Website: walmart
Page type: account-selection
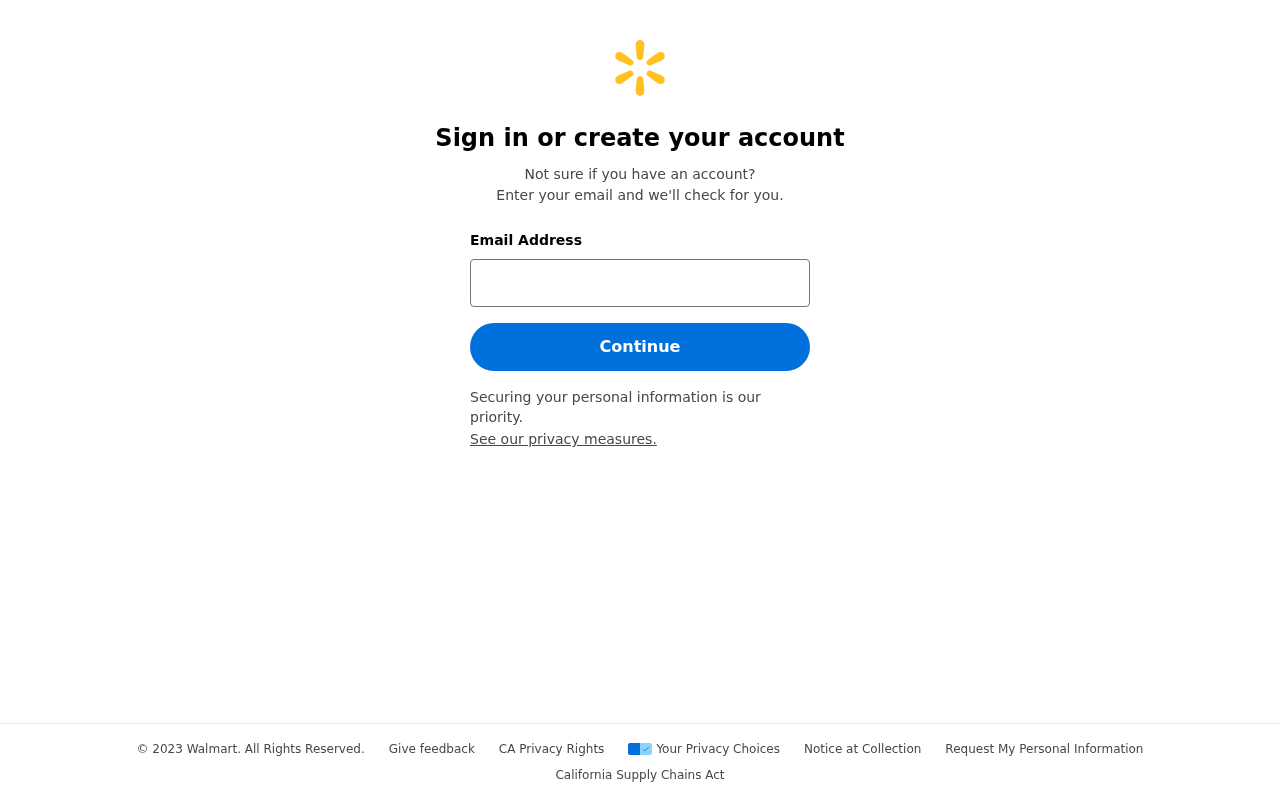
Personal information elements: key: PII_EMAIL
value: jessica_friedman@hotmail.com